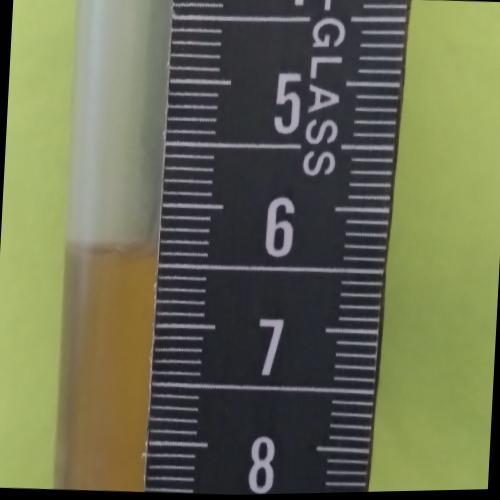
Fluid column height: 6.4 cm